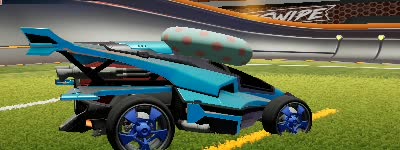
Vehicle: aftershock